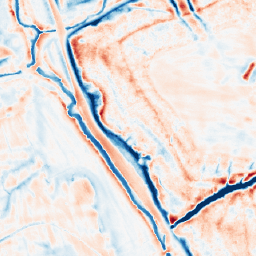
Category: edge_preserving
Decomposition family: bilateral
Decomposition parameters: d: 21
sigma_color: 75
sigma_space: 150
Upsampling method: area
Upsampling parameters: scale: 2
Upsampling scale: 2